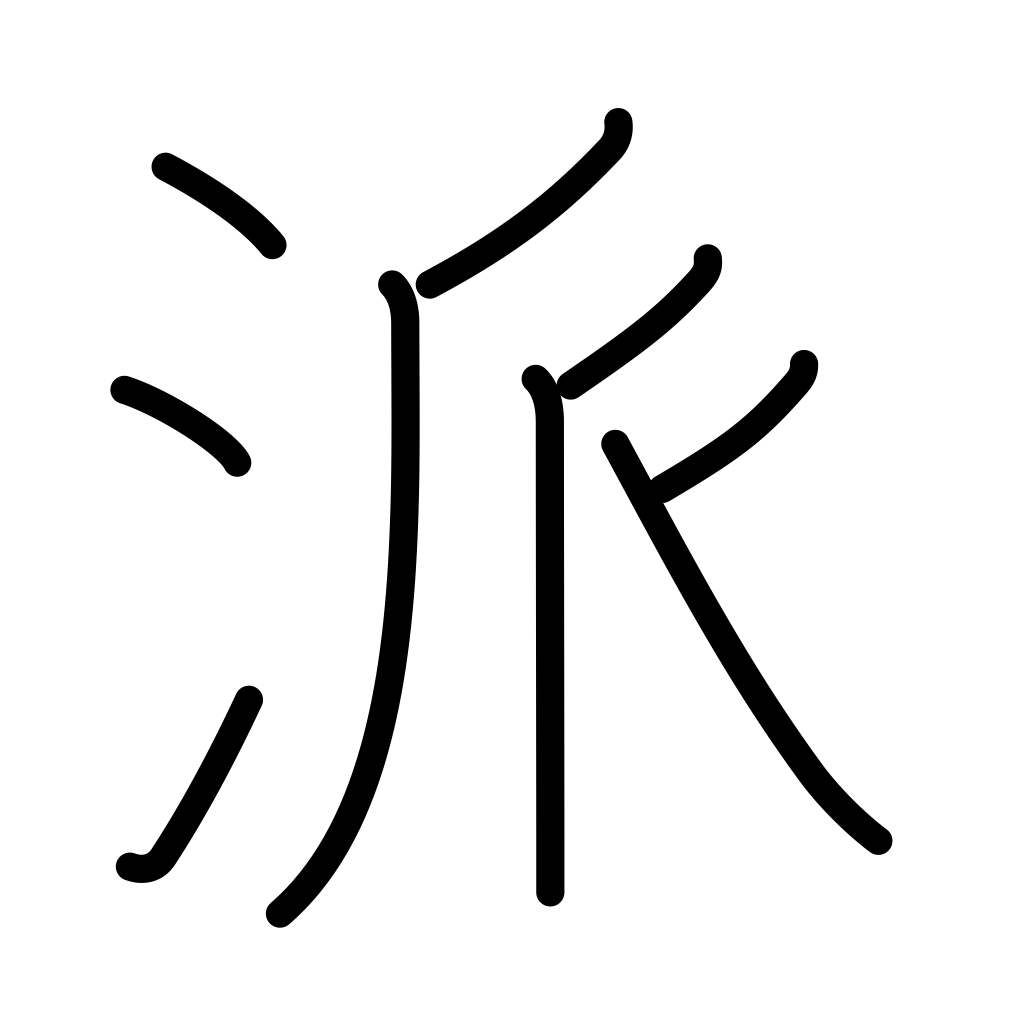
Meaning: faction, group, party, clique, sect, school